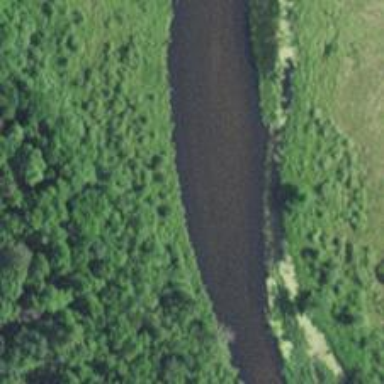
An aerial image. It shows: Beautiful view of river.